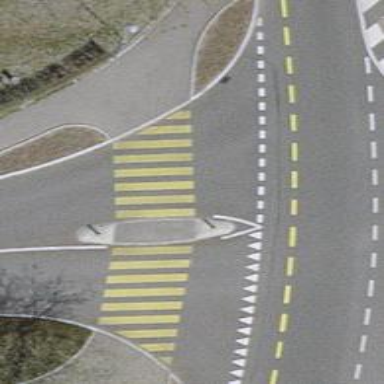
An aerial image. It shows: Zebra crossing with island in the middle and zebra markings.